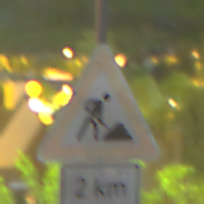
Verkehrszeichen: Arbeitsstelle
Zusatzzeichen unten: Entfernungsangaben2
Umgebung: Outdoor, Urban
Tageszeit: Night
Wetter: PartlyCloudy
Licht: Artificial
Jahreszeit: NotSpecified
Kontrast: HighContrast